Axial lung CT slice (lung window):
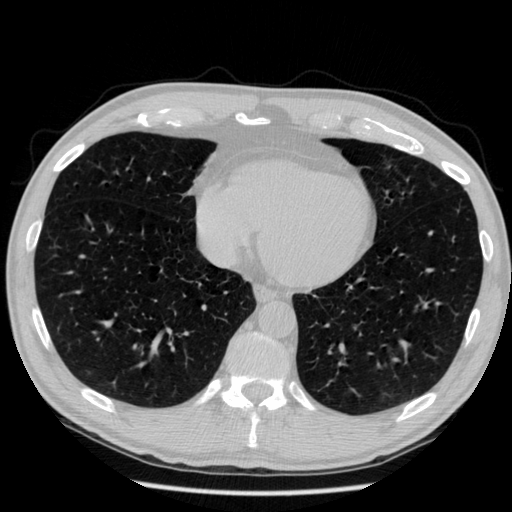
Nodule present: no